Question: I need my letters stored in a string with spaces between them to make a vertical column with the letters still upright. This needs to be done in a HTML5 Canvas and I have no idea where to start, any ideas?

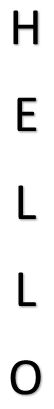
Answer: The steps you need to do are as follows:
- - -
# Example
'''
var ctx = document.querySelector("canvas").getContext("2d"), // get context of canvas
str = "H E L L O",
char, i = 0, len = str.length,
x = 10, y = 30, height = 24;
ctx.font = "bold 24px sans-serif"; // set a font for text
while(i < len) {
char = str.substr(i++, 1); // get a char from string at index i
ctx.fillText(char, x, y); // draw to canvas at (x, y)
y += height; // increment y with height
}
'''
'''
<canvas width=50 height=250></canvas>
'''
Note that font-height is not the same as font size, so make a good guess for it (TextMetics is suppose to implement this (ascend+descend) but not all browsers are there yet).